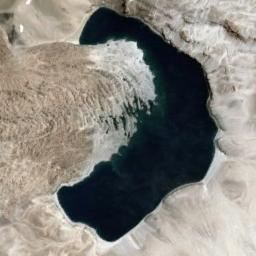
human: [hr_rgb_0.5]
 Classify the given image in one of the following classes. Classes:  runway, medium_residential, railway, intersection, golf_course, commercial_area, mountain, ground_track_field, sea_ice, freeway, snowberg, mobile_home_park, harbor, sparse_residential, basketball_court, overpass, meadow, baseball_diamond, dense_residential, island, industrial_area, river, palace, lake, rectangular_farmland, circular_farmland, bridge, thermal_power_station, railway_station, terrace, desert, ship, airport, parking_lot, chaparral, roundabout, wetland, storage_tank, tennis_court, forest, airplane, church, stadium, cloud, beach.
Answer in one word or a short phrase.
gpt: lake